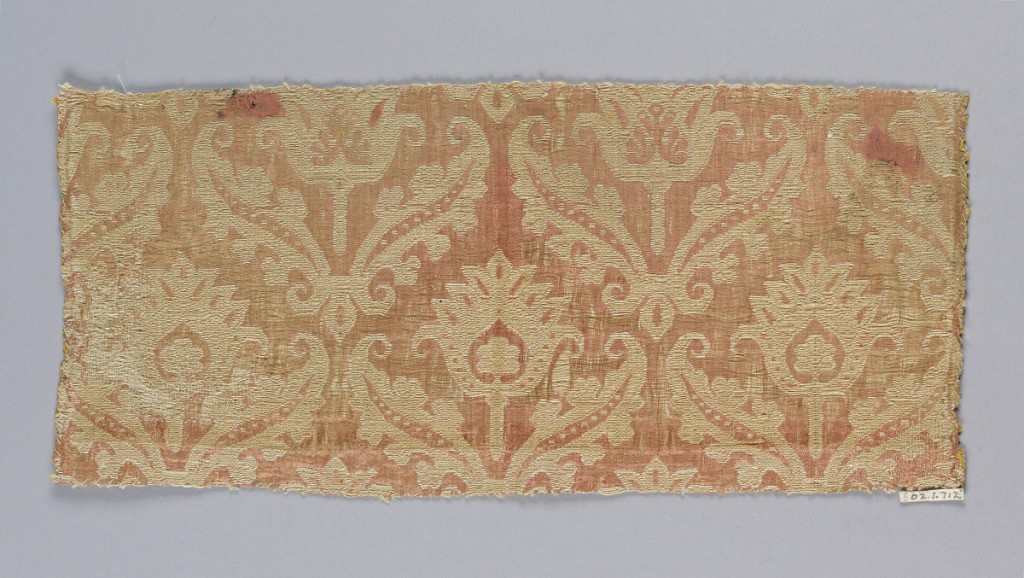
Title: Fragment
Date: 17th century
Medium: silk, cotton, Technique: plain weave plus plain weave
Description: Symmetrical plant forms in white on pink.